Interaction volume radius: 10 \u00c5
Interaction volume height: 15 \u00c5
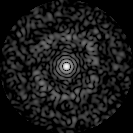
Disorder parameter: 0.8097